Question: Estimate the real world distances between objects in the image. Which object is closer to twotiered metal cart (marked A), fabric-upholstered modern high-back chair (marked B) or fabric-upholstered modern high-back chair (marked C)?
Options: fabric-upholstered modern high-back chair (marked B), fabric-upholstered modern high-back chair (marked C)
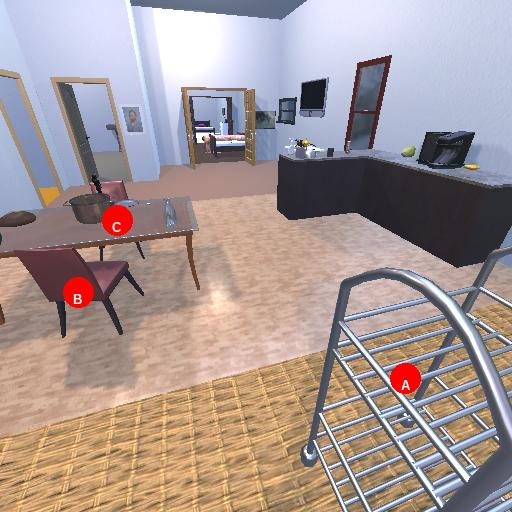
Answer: fabric-upholstered modern high-back chair (marked B)